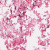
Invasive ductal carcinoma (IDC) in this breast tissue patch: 0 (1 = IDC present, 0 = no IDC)